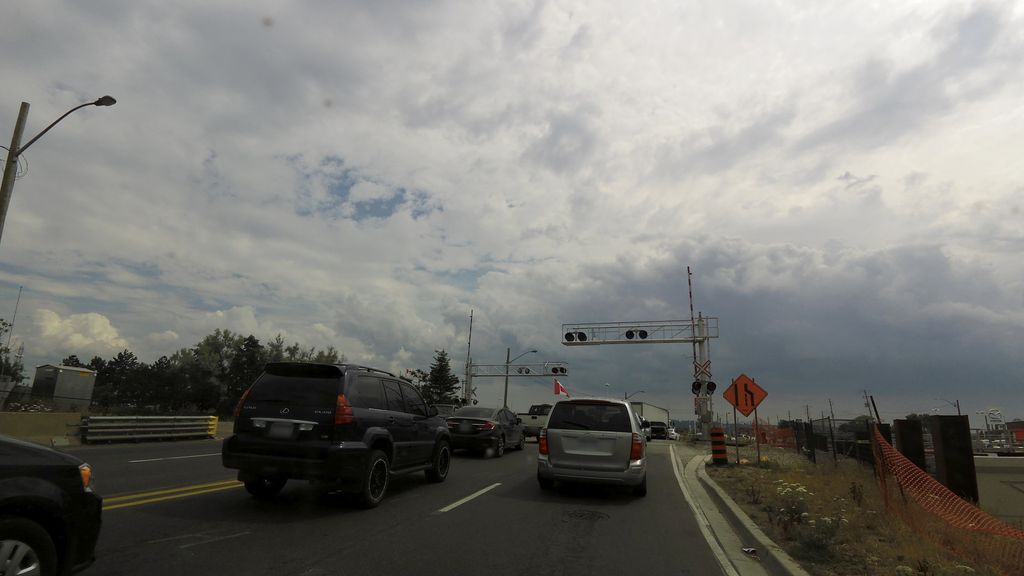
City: hamilton